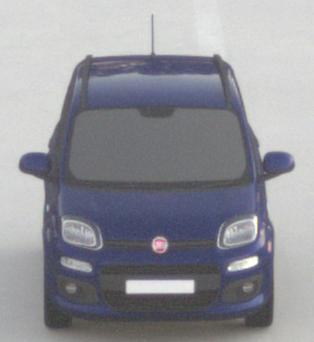
Make: Fiat
Model: Panda 1.2 8V
Detailed model: Panda (312)
Model produced from: 2013/02
Model produced until: 2013/12
Doors: 5
Color: blue
Road condition: dry road
Daytime: sunrise or sunset
Contrast: low contrast